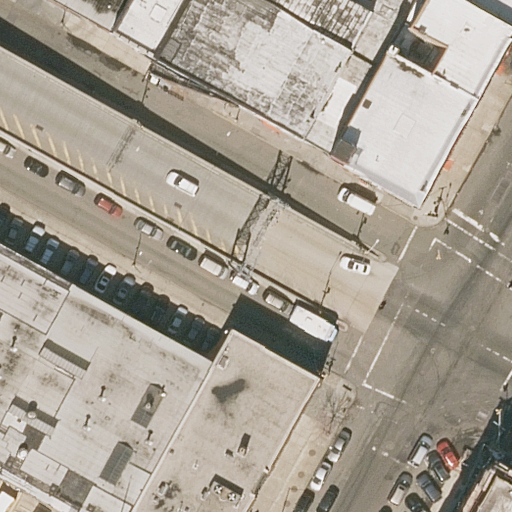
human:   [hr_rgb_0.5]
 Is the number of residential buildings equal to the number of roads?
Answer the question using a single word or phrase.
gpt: no

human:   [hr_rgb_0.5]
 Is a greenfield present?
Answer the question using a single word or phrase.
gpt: no

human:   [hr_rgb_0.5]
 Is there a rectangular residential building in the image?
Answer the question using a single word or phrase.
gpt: yes

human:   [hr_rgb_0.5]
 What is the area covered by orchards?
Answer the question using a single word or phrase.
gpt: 0m2

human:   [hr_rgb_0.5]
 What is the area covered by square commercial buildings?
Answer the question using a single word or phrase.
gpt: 0m2

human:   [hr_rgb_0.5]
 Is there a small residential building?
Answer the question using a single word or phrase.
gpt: yes

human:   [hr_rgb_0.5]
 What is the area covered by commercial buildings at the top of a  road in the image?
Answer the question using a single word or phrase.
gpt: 0m2

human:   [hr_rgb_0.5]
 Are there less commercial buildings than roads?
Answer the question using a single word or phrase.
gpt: yes

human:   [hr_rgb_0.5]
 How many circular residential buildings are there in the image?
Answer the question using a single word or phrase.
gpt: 0

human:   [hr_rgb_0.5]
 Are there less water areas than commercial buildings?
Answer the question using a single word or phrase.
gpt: no

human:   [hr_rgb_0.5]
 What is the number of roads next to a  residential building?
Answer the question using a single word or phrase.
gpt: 7

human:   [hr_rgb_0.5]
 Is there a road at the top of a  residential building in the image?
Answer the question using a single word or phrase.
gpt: yes

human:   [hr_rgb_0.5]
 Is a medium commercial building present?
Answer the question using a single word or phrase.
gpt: no

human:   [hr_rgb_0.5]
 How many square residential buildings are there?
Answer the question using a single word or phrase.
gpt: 0

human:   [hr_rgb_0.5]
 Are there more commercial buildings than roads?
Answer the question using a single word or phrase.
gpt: no

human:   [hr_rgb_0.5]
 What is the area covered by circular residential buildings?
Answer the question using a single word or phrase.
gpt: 0m2

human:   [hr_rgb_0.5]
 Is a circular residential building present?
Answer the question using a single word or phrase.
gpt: no

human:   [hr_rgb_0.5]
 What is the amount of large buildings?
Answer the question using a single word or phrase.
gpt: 3

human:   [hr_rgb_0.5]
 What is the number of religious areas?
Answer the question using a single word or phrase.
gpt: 0

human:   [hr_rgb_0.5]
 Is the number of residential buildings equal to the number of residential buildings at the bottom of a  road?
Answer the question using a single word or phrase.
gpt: no

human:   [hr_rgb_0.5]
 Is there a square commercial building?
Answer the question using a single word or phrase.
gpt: no

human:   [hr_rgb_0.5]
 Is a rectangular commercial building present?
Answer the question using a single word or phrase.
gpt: no

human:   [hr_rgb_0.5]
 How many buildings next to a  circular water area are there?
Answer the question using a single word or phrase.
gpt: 0

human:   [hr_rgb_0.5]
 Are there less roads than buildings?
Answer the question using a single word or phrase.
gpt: yes

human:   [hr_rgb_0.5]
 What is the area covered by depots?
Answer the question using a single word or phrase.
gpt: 0m2

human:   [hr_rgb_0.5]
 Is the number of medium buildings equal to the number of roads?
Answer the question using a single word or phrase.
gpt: no

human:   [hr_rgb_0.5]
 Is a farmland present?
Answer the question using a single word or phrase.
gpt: no

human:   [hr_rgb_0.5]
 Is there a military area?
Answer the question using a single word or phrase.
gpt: no

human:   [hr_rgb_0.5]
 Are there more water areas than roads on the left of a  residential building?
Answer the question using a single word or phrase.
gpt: no

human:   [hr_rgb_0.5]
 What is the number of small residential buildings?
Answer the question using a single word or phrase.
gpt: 2

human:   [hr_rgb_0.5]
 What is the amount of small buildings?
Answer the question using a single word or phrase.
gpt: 2

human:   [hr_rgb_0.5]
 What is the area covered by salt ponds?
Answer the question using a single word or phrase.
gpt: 0m2

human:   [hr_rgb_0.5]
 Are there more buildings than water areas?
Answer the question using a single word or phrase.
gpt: yes

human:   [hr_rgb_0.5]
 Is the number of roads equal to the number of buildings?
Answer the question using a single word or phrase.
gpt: no

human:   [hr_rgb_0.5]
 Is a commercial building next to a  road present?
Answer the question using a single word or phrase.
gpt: no

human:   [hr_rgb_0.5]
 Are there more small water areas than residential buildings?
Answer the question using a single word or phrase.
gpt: no